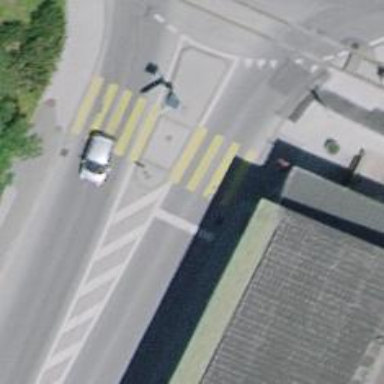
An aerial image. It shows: Marked zebra crossing with island in the middle.